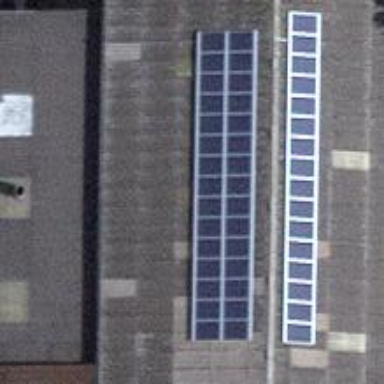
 consisting of solar photovoltaic panels."